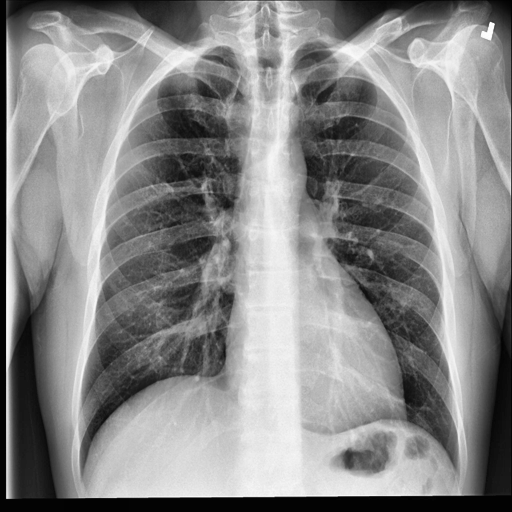
Finding: NORMAL